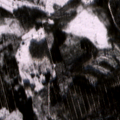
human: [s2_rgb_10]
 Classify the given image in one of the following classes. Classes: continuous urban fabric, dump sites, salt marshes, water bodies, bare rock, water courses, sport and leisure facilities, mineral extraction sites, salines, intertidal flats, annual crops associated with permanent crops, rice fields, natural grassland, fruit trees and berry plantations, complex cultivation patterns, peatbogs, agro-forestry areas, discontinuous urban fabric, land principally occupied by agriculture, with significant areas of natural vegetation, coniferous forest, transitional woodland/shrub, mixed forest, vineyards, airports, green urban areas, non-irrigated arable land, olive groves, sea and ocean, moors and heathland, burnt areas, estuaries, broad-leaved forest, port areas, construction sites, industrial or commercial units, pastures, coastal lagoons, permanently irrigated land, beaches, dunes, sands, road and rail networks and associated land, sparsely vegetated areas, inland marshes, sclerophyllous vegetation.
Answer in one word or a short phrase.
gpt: coniferous forest, mixed forest, transitional woodland/shrub